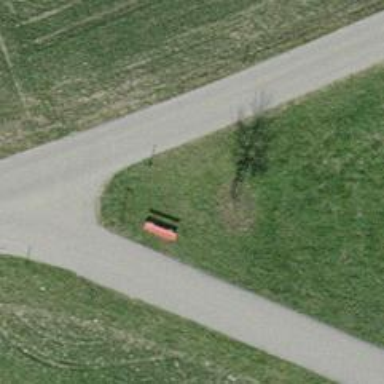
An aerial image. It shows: Bench.